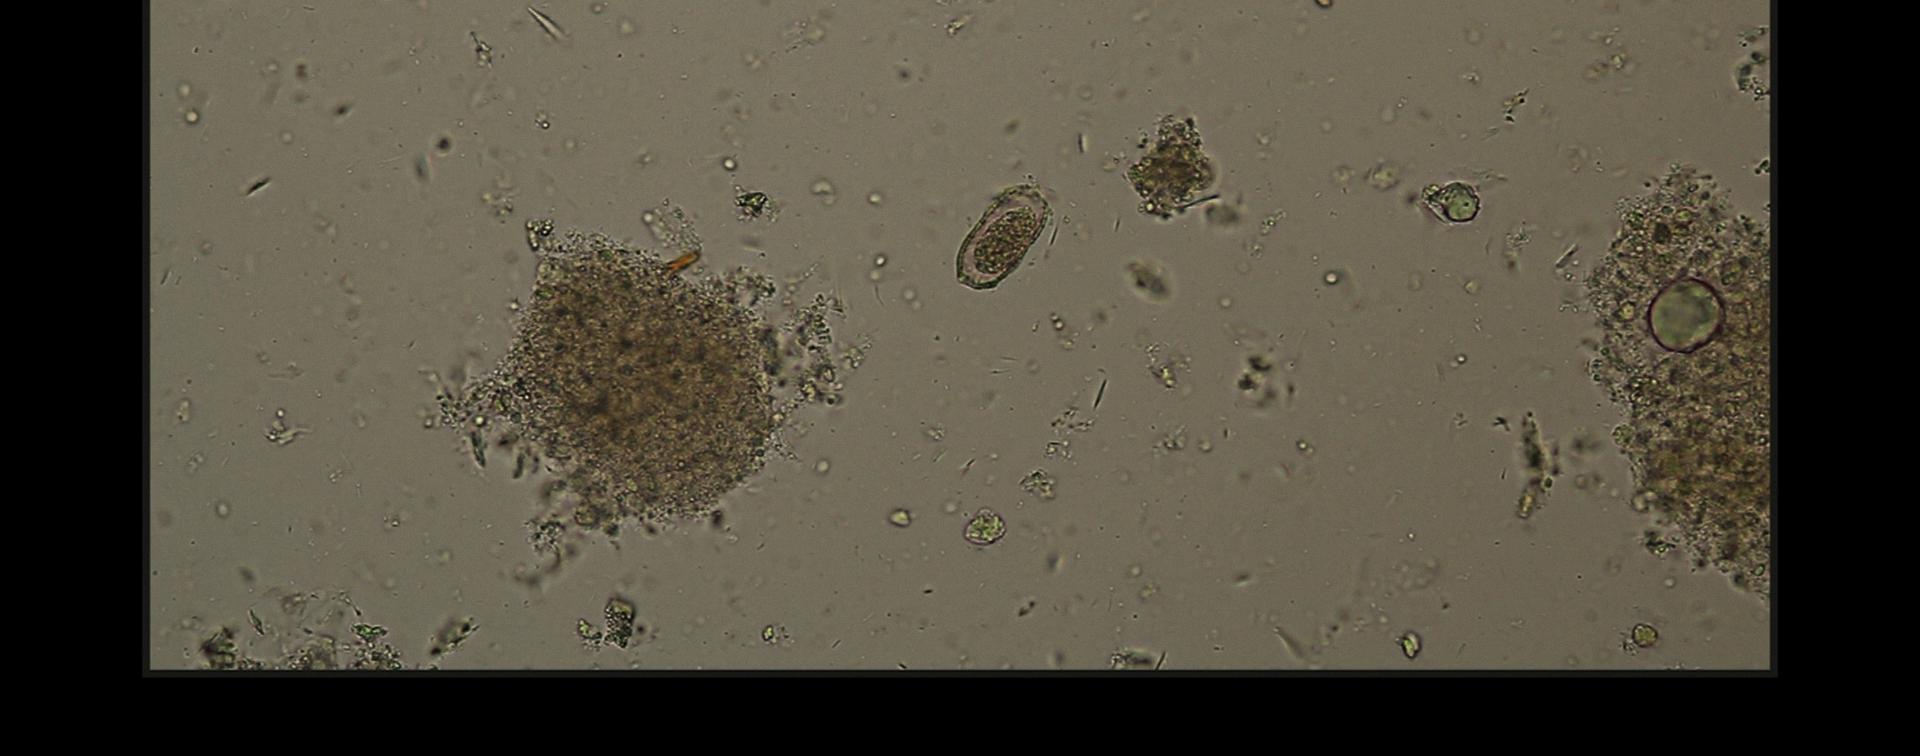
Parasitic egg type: Capillaria philippinensis